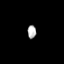
Tissue: prostate
Cell type: T cells
Senescence score: 0.7556
Nuclear area (px): 111
Mean DAPI intensity: 179.919